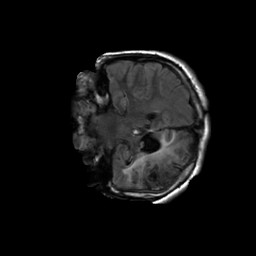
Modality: FLAIR
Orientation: coronal
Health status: ill
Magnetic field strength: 3 T